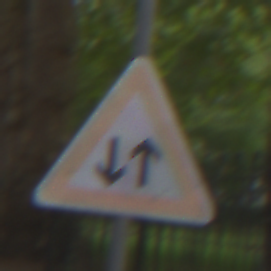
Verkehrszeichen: Gegenverkehr
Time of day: MorningAfternoon
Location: Outdoor (Urban)
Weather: Overcast
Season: NotSpecified
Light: Natural